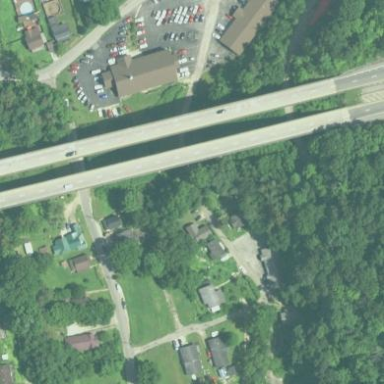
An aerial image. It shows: Man-made bridge.